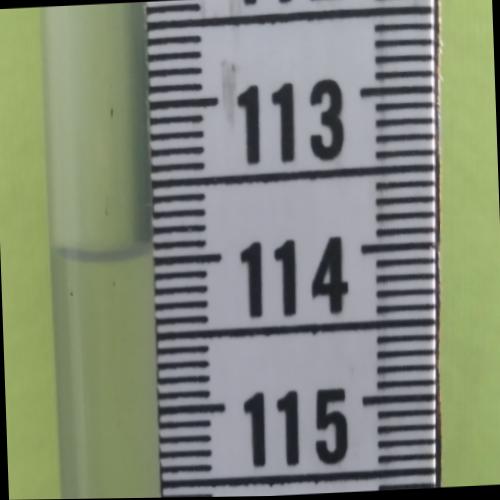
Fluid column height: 113.9 cm